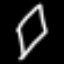
Label: diamond